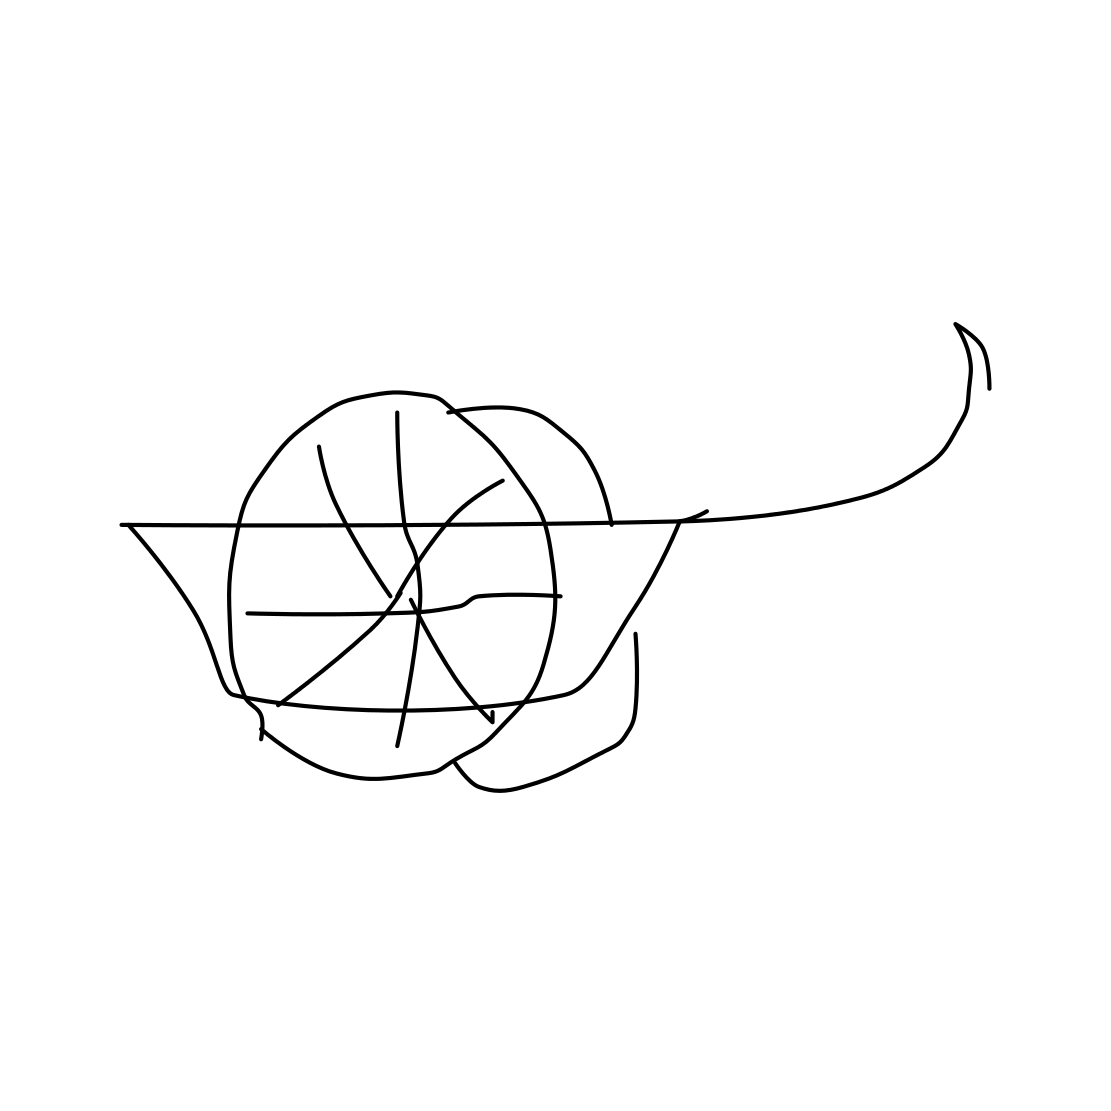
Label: wheelbarrow